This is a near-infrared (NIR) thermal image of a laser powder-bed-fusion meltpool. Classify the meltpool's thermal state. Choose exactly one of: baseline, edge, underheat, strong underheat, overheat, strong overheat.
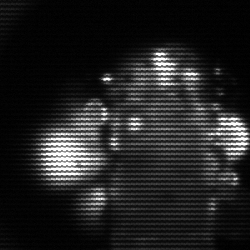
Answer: strong underheat